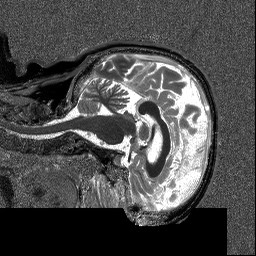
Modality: T1map
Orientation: sagittal
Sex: female